Question: I am trying to resolve this compile error, occuring only in Debug config, and only in the case described below:
'''
[dcc32 Fatal Error] MyIndyTCPChannel.pas(22): F2051 Unit IdIOHandlerSocket was compiled with a different version of IdGlobal.IdDisposeAndNil
'''
I am working on a very large Delphi codebase, with 2.5 million lines of in-house code, and 3 million lines of component code, which includes several large commercial Delphi component suites (Developer Express, TeeChart, and others), and a large number of open source delphi components as well, plus a fairly large in-house developed set of components, numbering 252 packages, of which about 140 are designtime+runtime or designtime, and the others are runtime packages (which are also loaded, into the IDE at runtime, by DLL-dependencies in their associated designtime package).
Our main library path has been optimized down to be small as can be, and it contains the paths that Delphi ships with as standard, plus three more we added, the primary one is a single "OurCompanyLibraryDCU" folder, which contains underneath it folders for the two platforms and two configurations that we use:
'''
c:\dev\OurCompanyLibraryDCU\Win32\Release
c:\dev\OurCompanyLibraryDCU\Win32\Debug
c:\dev\OurCompanyLibraryDCU\Win64\Release
c:\dev\OurCompanyLibraryDCU\Win32\Debug
'''
Each of the above folders contains the set of BPL, DCP, and DCU files in a single folder, for that platform/config combination.
A macro like the following, in the project options is used, so we can change platform, and config, and have the directories resolve correctly:
'$(OURCOMPANYLIBRARYDCU)\$(Platform)\$(Config)'
'OURCOMPANYLIBRARYDCU' is an environment variable and '$(X)' is the syntax to expand an environment variable, in the context of the Delphi IDE.
I am trying to get the most important and largest VCL Application project (call it BigApp.dproj) to build so that the project search directory only contains our APPLICATION source folders and does not need the project search path to contain all our third party component LIBRARY source code. To do that, we need to link against the debug DCUs, or release DCUs.
So far we have everything working except for the case where you have both Debug and Release DCUs available. The release DCUs are in the library path, and the debug DCUs are in the Debug DCU path, in the IDE settings. Confronted with the choice between these two libraries, Delphi's linker appears to fail, whenever both sets of DCUs exist, with errors in this form, when I click Build, and the 'Build Configuration' is set to Release, I get F2051 errors. The ordinary cause of an F2051 error is that multiple incompatible binary DCUs exist and are both accessible, and the linker is failing to make it all work. However, when you want both Debug and Release DCUs both in the library path, I thought that this sort of thing would not occur, due to the Linker selecting the debug or release DCUs for you.
If I have not build the Debug DCUs, the above problem does not occur. I suspect that my Debug DCUs are subtly "invalid" or that the Debug-DCU-selection algorithm inside Delphi is not working, but have no idea why, or how to fix this.
Multi-part-Question:
A. Is having a single folder for each platform/config combination, containing the DCU, BPL, and DCP in a single folder, and then added to the IDE Library Path known to cause problems? Do I need three sub-folders, making a total of 12 folders for every platform+config+filetype, or can I keep them together by platform+config?
B. In a package compilation situation, is it okay to have the IDE Library path contain the OurCompanyLibraryDCU folder, and also have that folder configured as the DCP Output Directory, Package Output Directory, and Unit Output Directory? My concern is that by having input folder and output folders the same, there is a case where the compiler could be failing to rebuild a Unit from .pas source, and simply linking the prior compile's DCU.

C. If I'm going about this wrong, how instead, shall I prevent the over 2.5 million lines of component LIBRARY code from being compiled from source each time I build my BigApp, instead only link them via DCU, and still have the debug and release dcus work properly?
D. I can get past the original error if I go to the Win32\Debug folder and delete IdGlobal.dcu. This suggests to me that my package compilation (for debug config) is producing an INVALID IdGlobal.dcu. Is that even possible? Can delphi silently output garbled DCUs?
Notes: I'm not using, and can not use Runtime Packages, to deal with the application size problems.
Update: The first thing I should have done here is verify that ZERO additional DCU files are ANYWHERE on my harddrive, ANYWHERE. That's the standard F2051 error advice. I'll update this question after I've taken care of that. It appears possible that Delphi will itself COPY a DCU from one place to another, or that a bogus DCU that is NOT in the CURRENT search path might have been in some other project's search path. A kind of bucket-brigade of bad-DCU-copies can occur. I'll update the question once I'm sure what kind of bad-DCU-generations-or-copies are occuring.
Update 2: I have now guaranteed that no additional copies of IdGlobal.dcu exist before building, and the problem still reproduces. So the question then turns on the compiler options used when building the IdGlobal.dcu, versions the compiler options used when building BigApp.dproj in Debug build.
Update 3: Although all my package compiles appear to complete without error, it seems they were not using a correct library search path, during the time when the DCC32.exe or MSBUILD.exe is being launched to build the packages. This library path inconsistency issue appears to be the core issue, thanks to Sir Rufo for pointing that out.
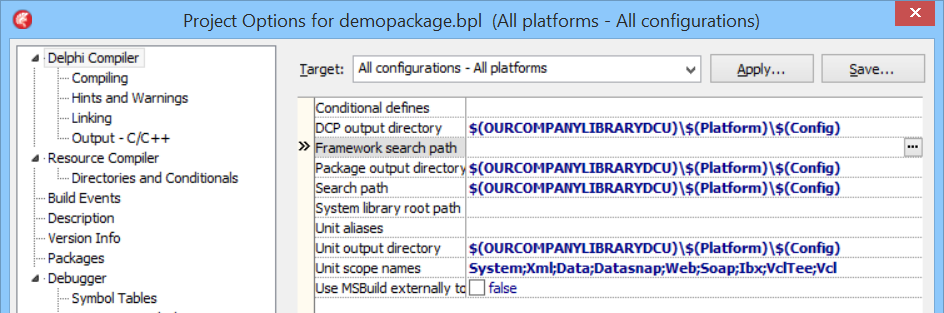
Answer: Now I understand a source for this problem. Please upvote Sir Rufo as he put me in mind of the solution.
It is this: I was invoking DCC32.exe to compile packages (using .dpk, but no .dproj file, and not invoking msbuild to compile these packages). When I built these, I was not inserting the Debug DCU path to the head of the library path passed in via '-I' parameters to 'DCC32.exe'.
Once the DCC32.exe package compilation Library Search path has the Debug DCU folders FIRST, it works.
If anyone is interested in such a package system, I am planning to open source this package build system, as part of a relaunch of the WANT project originally built by Juancarlo Anez, which I will probably call by a new name. I'll update this answer once a working demo of a component build system is available.
A brief outline of a working system to meet the requirements I asked in my question:
1. You will need a file (could be xml, ini, json file) that defines a list of packages to build.
2. You will need to invoke MSBUILD or DCC32.exe on each of these. You could write your own code, or you could use mine, which I will open source when I can.
3. You will need to include the Debug DCU DPROJ into the library path as the first items, ONLY when invoking the Debug item builds.
4. You will want to use the $(OURCOMPANYLIBRARYDCU)\$(Platform)\$(Config) macro in your project search paths and library paths.
5. In your Delphi IDE, you will want to hard-code $(OURCOMPANYLIBRARYDCU)\$(Platform)\Release as a path within the Library path.
6. In your Delphi IDE, you will want to hard-code $(OURCOMPANYLIBRARYDCU)\$(Platform)\Debug as a path within the Debug DCU path.